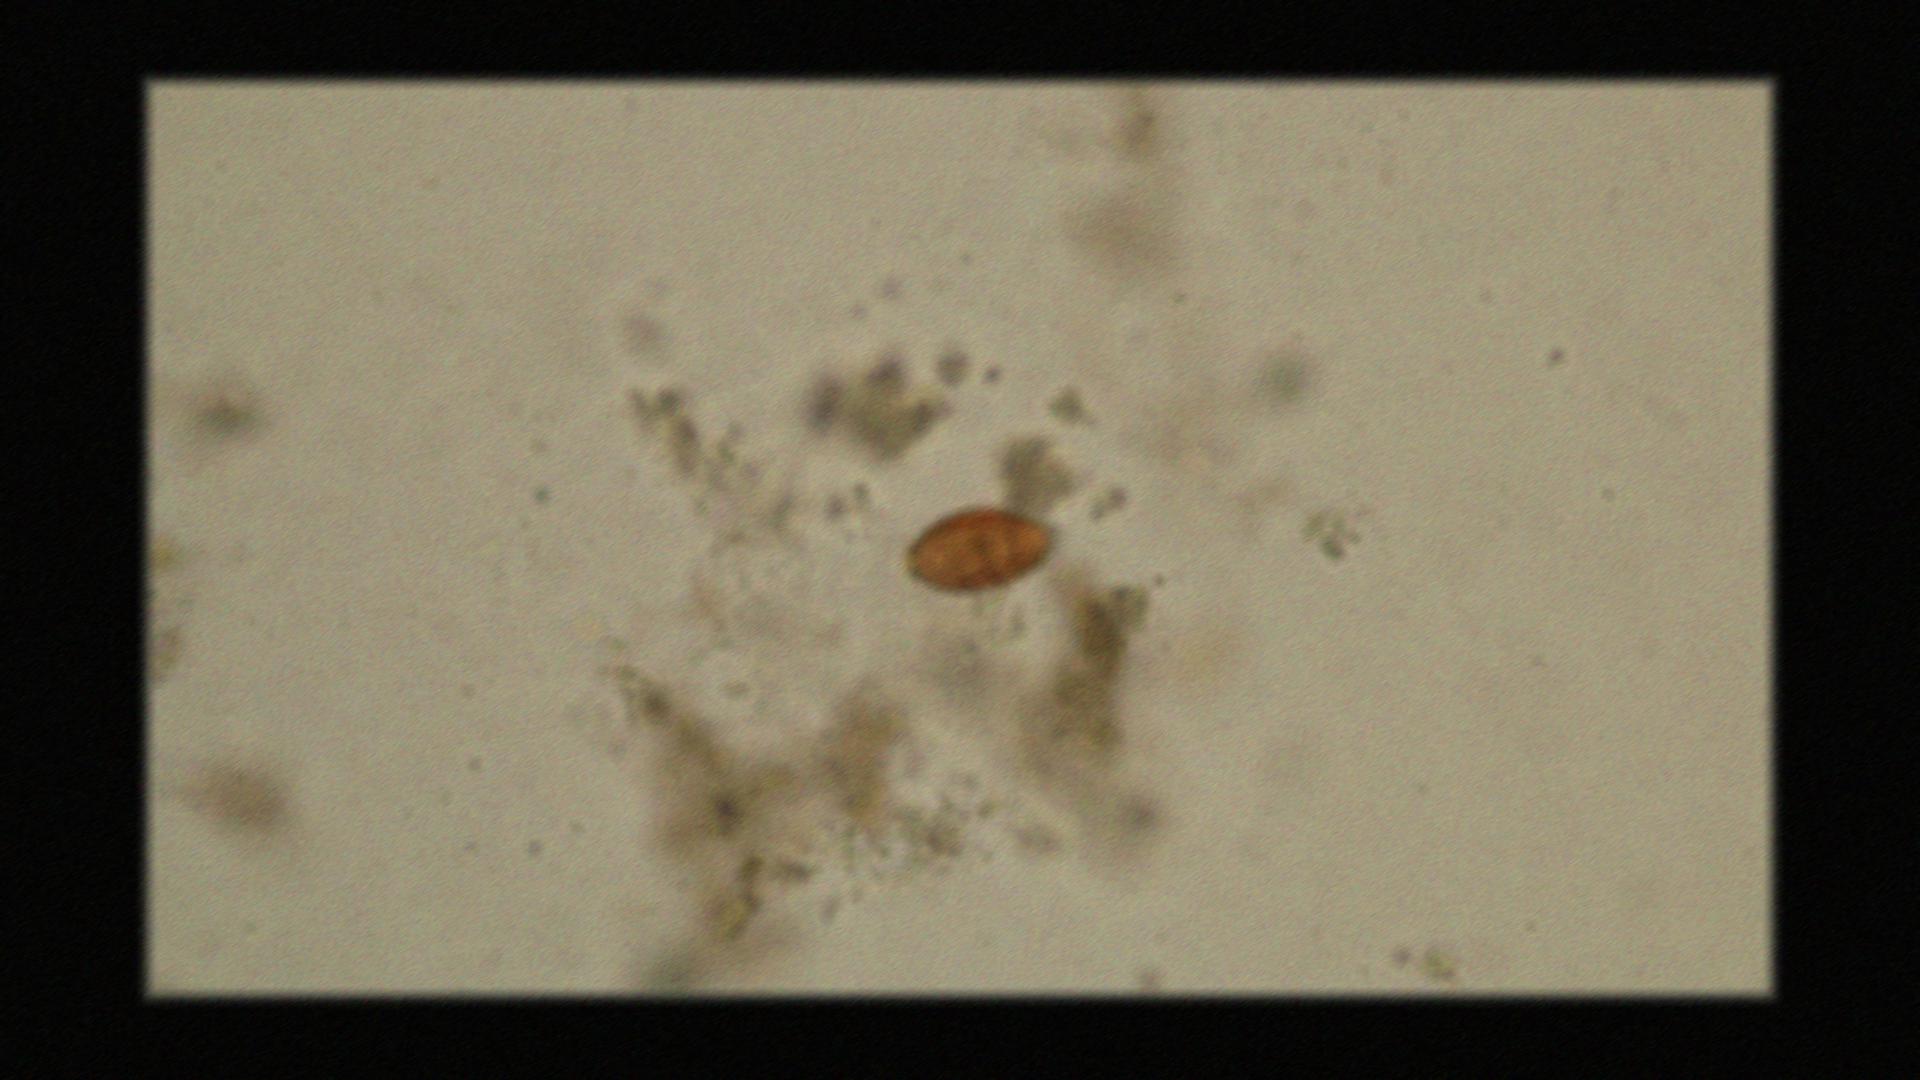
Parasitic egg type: Trichuris trichiura